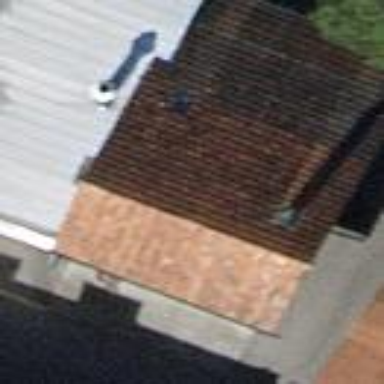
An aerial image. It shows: Detached building with gabled roof.